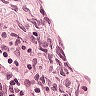
Metastatic tissue present: no